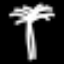
Label: palm tree